Question: I'm writing a Cockburn table and I need a subparagraph for an extension like the ones you can see in the picture (for example "3a1. Renegotiate order."):

This is my code:
'''
\documentclass[a4paper]{article}
\usepackage[T1]{fontenc}
\usepackage[utf8]{inputenc}
\usepackage{multirow}
\usepackage{float}
\usepackage{tabularx}
\begin{document}
\begin{table}[H]
\def\arraystretch{1.5}
\begin{tabularx}{\linewidth}{|l|X|X|X|}
\hline Use Case \#N & \multicolumn{3} {l|}{Login Mockup} \\ \hline Goal in
Context & \multicolumn{3}{>{\hsize=\dimexpr 3\hsize+4\tabcolsep+2\arrayrulewidth\relax}X|}{%
L'utente effettua il login sulla piattaforma. } \\
\hline Preconditions &
\multicolumn{3}{>{\hsize=\dimexpr 3\hsize+4\tabcolsep+2\arrayrulewidth\relax}X|}{%
L'utente seleziona Login dal menu laterale. } \\
\hline Success End Conditions &
\multicolumn{3}{>{\hsize=\dimexpr 3\hsize+4\tabcolsep+2\arrayrulewidth\relax}X|}{%
L'utente visualizza la home page.} \\
\hline Failed End Conditions &
\multicolumn{3}{>{\hsize=\dimexpr 3\hsize+4\tabcolsep+2\arrayrulewidth\relax}X|}{%
Viene visualizzato un messaggio di errore Login fallito che invita l'utente a riprovare o a registrarsi se non ha un account. } \\
\hline Primary Actor &
\multicolumn{3}{>{\hsize=\dimexpr 3\hsize+4\tabcolsep+2\arrayrulewidth\relax}X|}{%
Utente non registrato. } \\
\hline Trigger & \multicolumn{3}{>{\hsize=\dimexpr 3\hsize+4\tabcolsep+2\arrayrulewidth\relax}X|}{%
L'utente conferma i dati del login premendo sul tasto Login.} \\
\hline \multirow{2}{*}{Description} & Step & User Action & System \\
\cline{2-4} & 1 & L'utente inserisce i dati nei relativi campi & \\
\cline{2-4} & 2 & L'utente invia i dati premendo sul pulsante "Login" & \\
\cline{2-4} & 3 & L'applicativo invia i dati al server e prova il login & \\
\cline{2-4} & 4 & L'applicativo completa il login e visualizza la home page & \\
\hline \multirow{2}{*}{Extensions} & Step &
User Action & System \\
\cline{2-4} & 1a & L'utente richiede l'accesso con Facebook & \\ \hline
\multirow{2}{*}{Subvariations} & Step & User Action & System \\
\cline{2-4} & & & \\
\hline Notes & \multicolumn{3}{l|}{} \\
\hline
\end{tabularx}
\end{table}
\end{document}
'''
I have to insert the subparagraph in this line before the last &
'''
\cline{2-4} & 1a & L'utente richiede l'accesso con Facebook & \\ \hline
'''
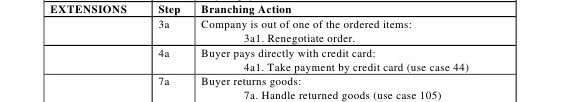
Answer: As you are anyway doing your numbering manually, you could just use something like '\newline \hspace*{1em} 3a1. abc'
Unrelated to your problem, but a tabular with such narrow columns usually looks much better if the text is left aligned instead of justified.
'''
\documentclass[a4paper]{article}
\usepackage[T1]{fontenc}
\usepackage[utf8]{inputenc}
\usepackage{multirow}
\usepackage{float}
\usepackage{tabularx}
\usepackage{geometry}
\usepackage{array}
\newcolumntype{Y}{>{\raggedright\arraybackslash}X}
\begin{document}
\begin{table}[htbp]
\def\arraystretch{1.5}
\begin{tabularx}{\linewidth}{|l|Y|Y|Y|}
\hline
Use Case \#N & \multicolumn{3}{l|}{Login Mockup} \\ \hline
Goal in Context & \multicolumn{3}{>{\hsize=\dimexpr 3\hsize+4\tabcolsep+2\arrayrulewidth\relax}X|}{%
L'utente effettua il login sulla piattaforma. } \\
\hline Preconditions &
\multicolumn{3}{>{\hsize=\dimexpr 3\hsize+4\tabcolsep+2\arrayrulewidth\relax}X|}{%
L'utente seleziona Login dal menu laterale. } \\
\hline Success End Conditions &
\multicolumn{3}{>{\hsize=\dimexpr 3\hsize+4\tabcolsep+2\arrayrulewidth\relax}X|}{%
L'utente visualizza la home page.} \\
\hline Failed End Conditions &
\multicolumn{3}{>{\hsize=\dimexpr 3\hsize+4\tabcolsep+2\arrayrulewidth\relax}X|}{%
Viene visualizzato un messaggio di errore Login fallito che invita l'utente a riprovare o a registrarsi se non ha un account. } \\
\hline Primary Actor &
\multicolumn{3}{>{\hsize=\dimexpr 3\hsize+4\tabcolsep+2\arrayrulewidth\relax}X|}{%
Utente non registrato. } \\
\hline Trigger & \multicolumn{3}{>{\hsize=\dimexpr 3\hsize+4\tabcolsep+2\arrayrulewidth\relax}X|}{%
L'utente conferma i dati del login premendo sul tasto Login.} \\
\hline \multirow{2}{*}{Description} & Step & User Action & System \\
\cline{2-4} & 1 & L'utente inserisce i dati nei relativi campi & \\
\cline{2-4} & 2 & L'utente invia i dati premendo sul pulsante "Login" & \\
\cline{2-4} & 3 & L'applicativo invia i dati al server e prova il login & \\
\cline{2-4} & 4 & L'applicativo completa il login e visualizza la home page & \\
\hline \multirow{2}{*}{Extensions} & Step &
User Action & System \\
\cline{2-4} & 1a & L'utente richiede l'accesso con Facebook\newline \hspace*{1em} 3a1. abc \newline \hspace*{1em} 3a2. xyz& \\ \hline
\multirow{2}{*}{Subvariations} & Step & User Action & System \\
\cline{2-4} & & & \\
\hline Notes & \multicolumn{3}{l|}{} \\
\hline
\end{tabularx}
\end{table}
\end{document}
'''
<URL>